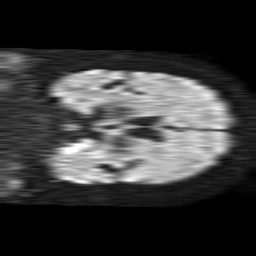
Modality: TRACE
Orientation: coronal
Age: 65
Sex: male
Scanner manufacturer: philips
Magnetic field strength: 1.5 T
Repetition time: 4.6 s
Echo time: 0.08517 s